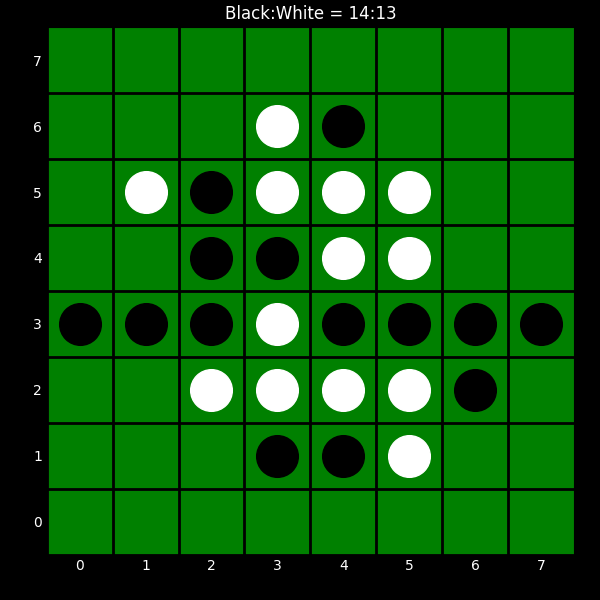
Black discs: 14
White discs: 13